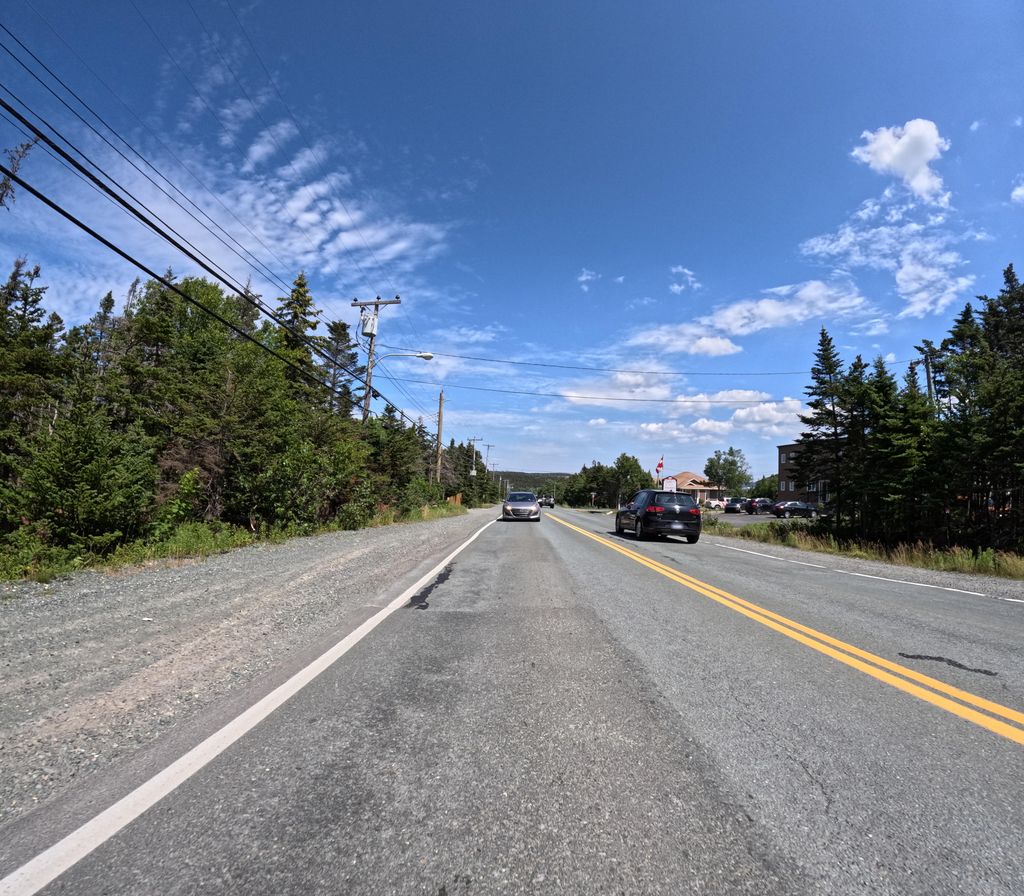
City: st_johns